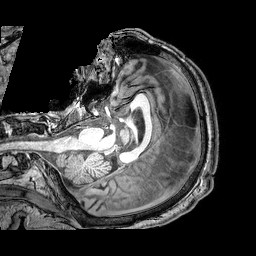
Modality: T1w
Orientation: axial
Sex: male
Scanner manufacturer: philips
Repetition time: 0.00818 s
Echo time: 0.00376 s